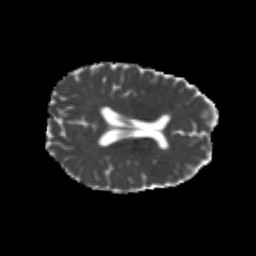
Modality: MD
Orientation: axial
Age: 24
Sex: female
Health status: healthy
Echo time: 0.074 s